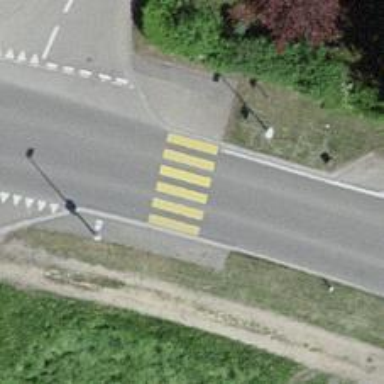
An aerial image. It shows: Zebra crossing on the road.